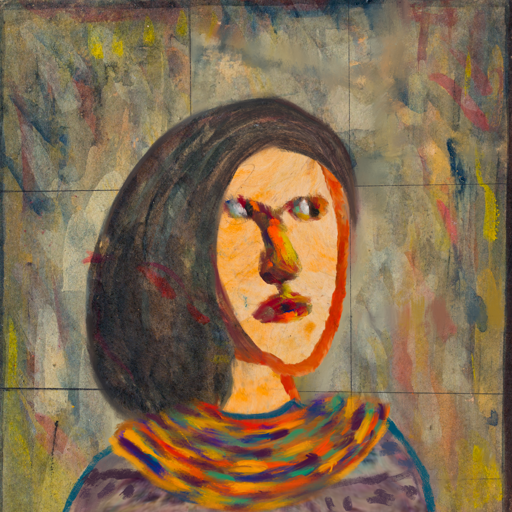
Background: GypsyMother, Head And Neck Side: Experience, Face Side: An_Impression, Bust: HillGirl, Hair Side: Gypsy_Mother, Head Accessory: Blank, Second Necklace: An_Impression_2, Necklace: Blank, Baby: Blank